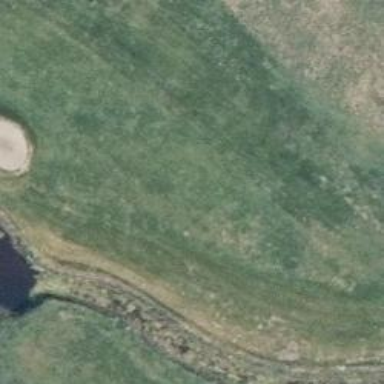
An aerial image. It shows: Water hazard in golf course. The hazard is natural water feature.